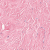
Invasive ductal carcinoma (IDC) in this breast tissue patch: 0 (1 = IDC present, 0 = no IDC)